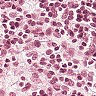
Metastatic tissue present: no